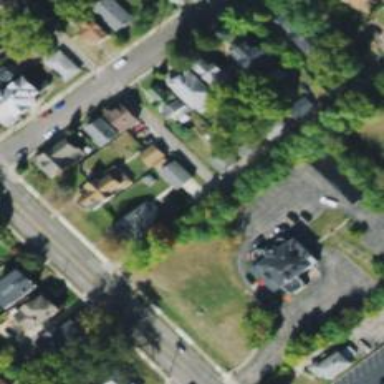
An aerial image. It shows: Alley classified as service road.